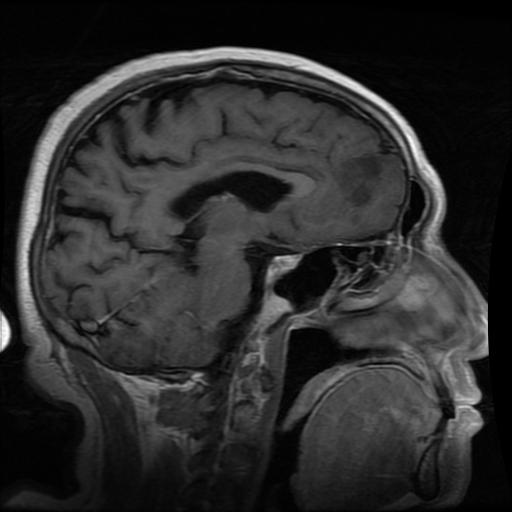
Label: glioma